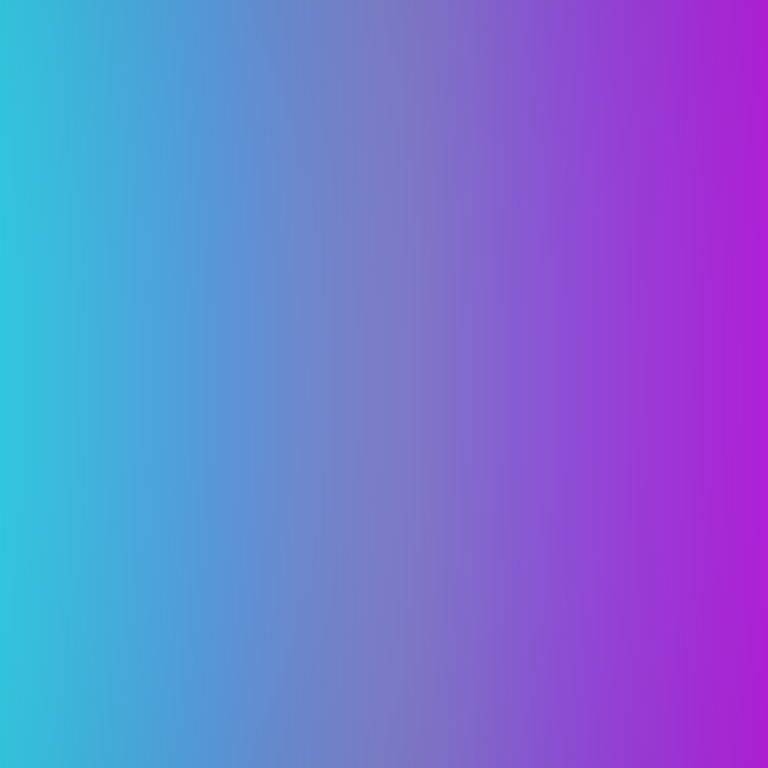
Abstract light effect, smooth gradient from cyan to magenta, calm atmosphere, soft glow, no room, no furniture, no objects.